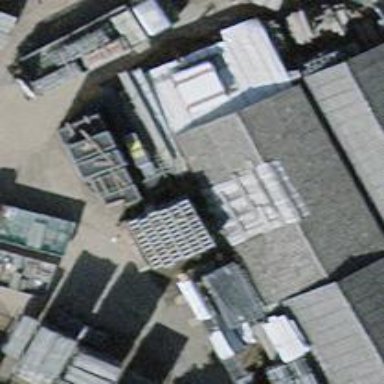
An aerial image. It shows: Building with pitched roof.